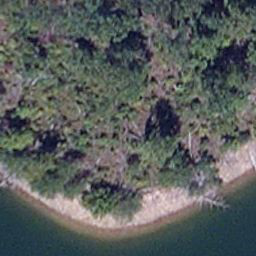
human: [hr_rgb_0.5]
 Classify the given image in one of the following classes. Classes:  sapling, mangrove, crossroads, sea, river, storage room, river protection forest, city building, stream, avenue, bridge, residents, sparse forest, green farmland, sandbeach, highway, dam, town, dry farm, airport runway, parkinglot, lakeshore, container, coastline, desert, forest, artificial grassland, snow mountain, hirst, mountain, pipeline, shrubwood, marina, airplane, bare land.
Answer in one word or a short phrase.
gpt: lakeshore